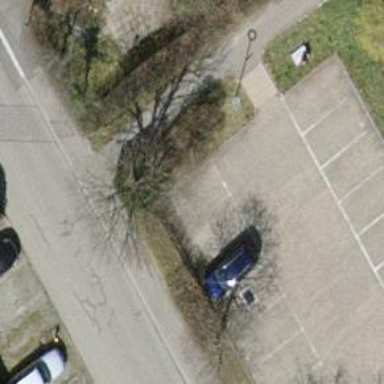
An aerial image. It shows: Parking aisle with paving stones.